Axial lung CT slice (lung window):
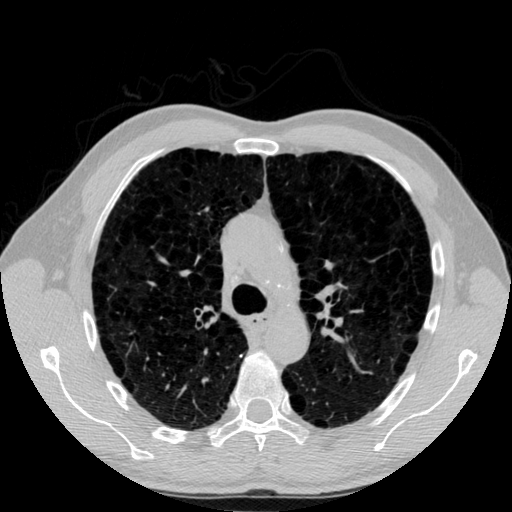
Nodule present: no